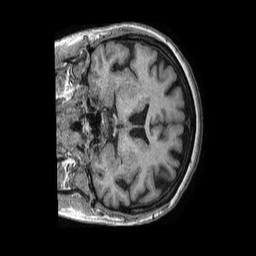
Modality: T1w
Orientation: coronal
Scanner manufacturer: philips
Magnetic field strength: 1.5 T
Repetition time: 0.007473 s
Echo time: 0.003395 s